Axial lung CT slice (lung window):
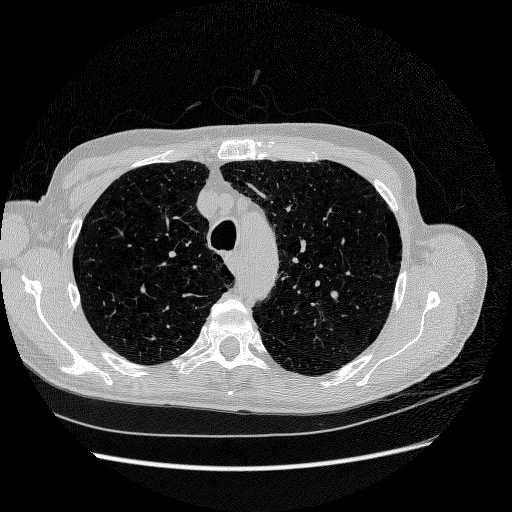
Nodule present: no